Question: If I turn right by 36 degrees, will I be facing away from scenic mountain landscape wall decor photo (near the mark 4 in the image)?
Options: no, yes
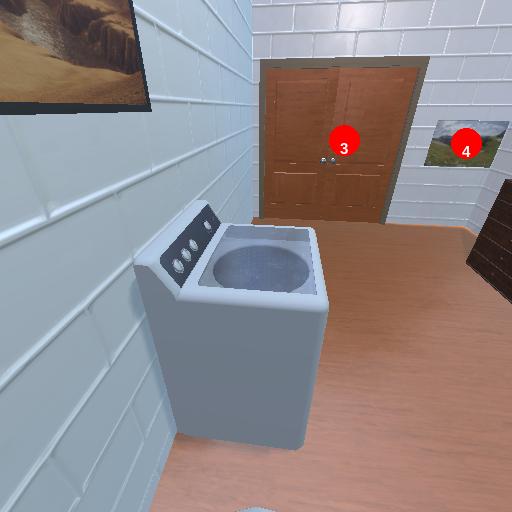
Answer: no